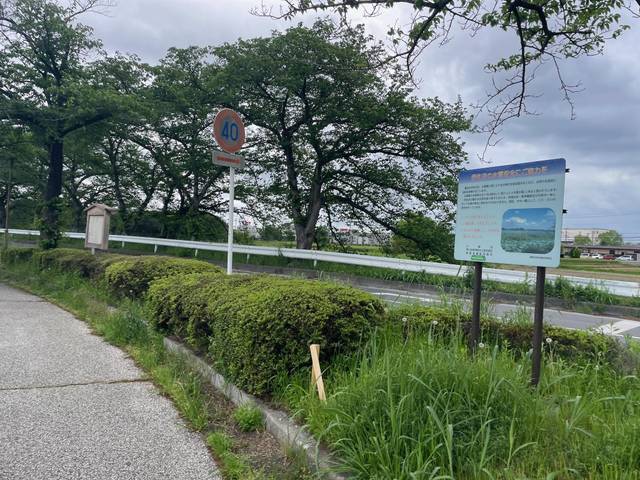
Region: Japan
Coordinates: 35.927, 139.513